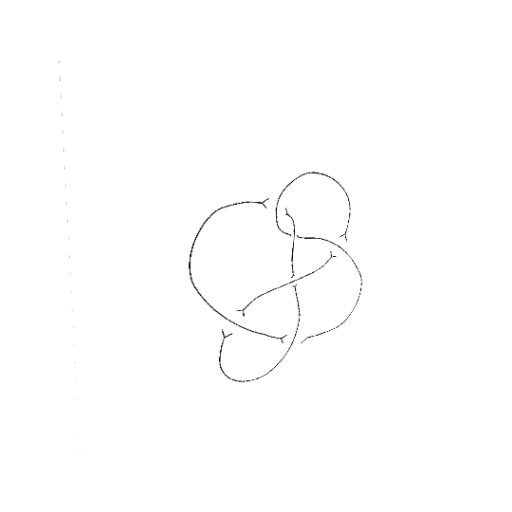
Crossing number: 6